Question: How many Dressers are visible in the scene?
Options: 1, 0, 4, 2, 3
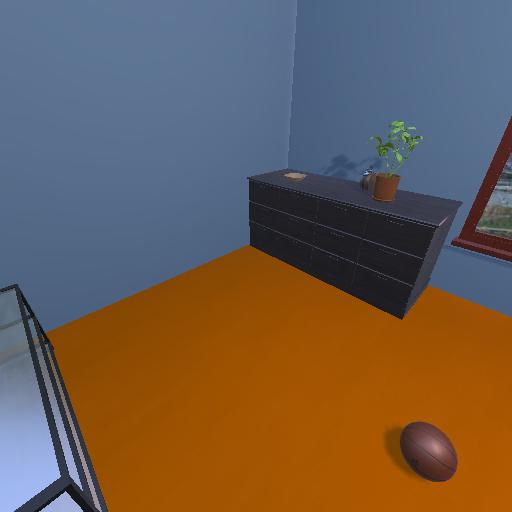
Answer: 1